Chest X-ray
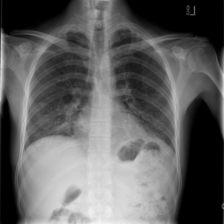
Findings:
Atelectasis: negative
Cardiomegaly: negative
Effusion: negative
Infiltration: positive
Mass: negative
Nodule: positive
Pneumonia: negative
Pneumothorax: negative
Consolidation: negative
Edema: negative
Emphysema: negative
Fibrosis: positive
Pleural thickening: negative
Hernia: negative